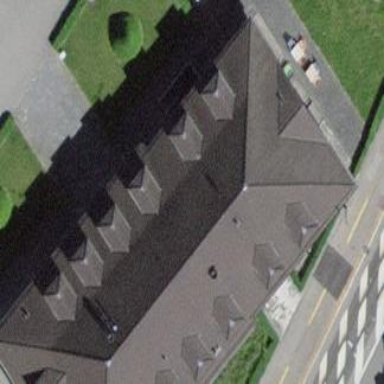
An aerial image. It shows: Building with hipped roof made of roof tiles.